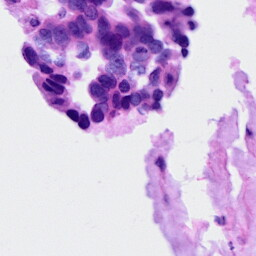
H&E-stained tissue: Ovarian